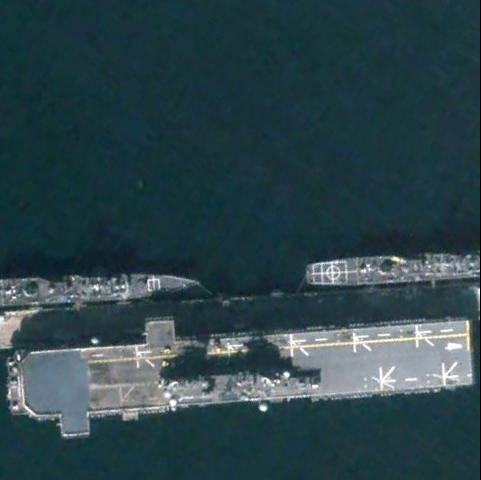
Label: assault